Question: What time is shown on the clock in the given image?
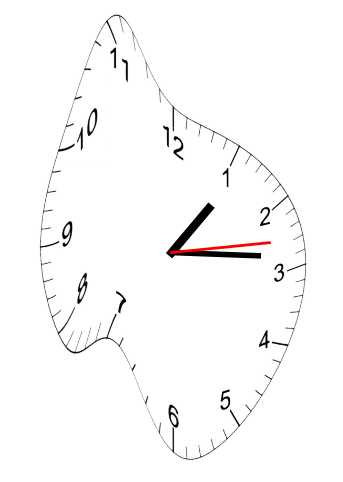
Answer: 01:14:13